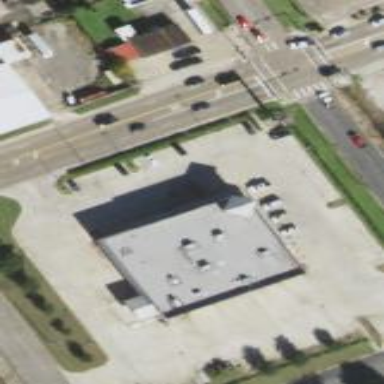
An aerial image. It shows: Building that is pharmacy providing healthcare services.